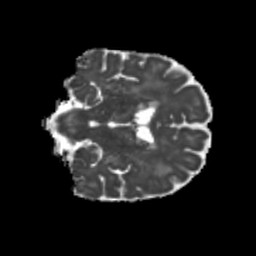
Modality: MD
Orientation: coronal
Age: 78
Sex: male
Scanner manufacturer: siemens
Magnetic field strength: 3 T
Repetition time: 5.25 s
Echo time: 0.08 s